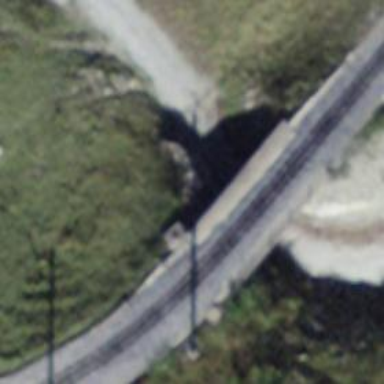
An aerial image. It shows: Narrow-gauge railway bridge with electrified tracks and single track passing over it.